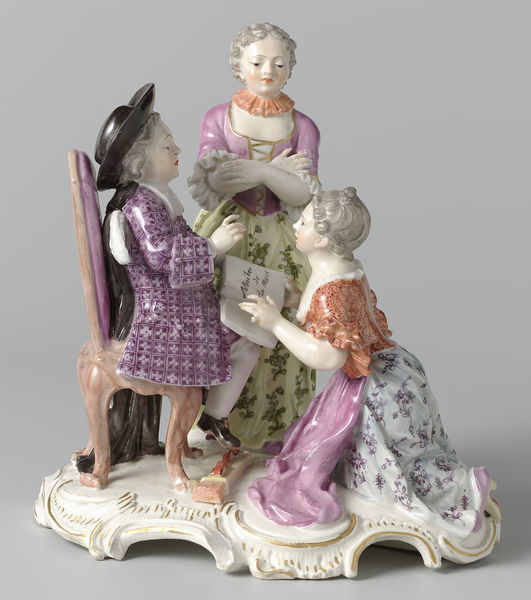
Titel: Liefdesles
Künstler: Porzellanmanufaktur Frankenthal
Standort: Amsterdam
Institution: Rijksmuseum
Schlagwörter: gruppe, mann, umhang, weiß, frauen, menschen, blumen, bunt, damen, hut, kleid, kleider, stuhl, rot, rock, anzug, jacke, augen, kragen, figur, rosa, ranken, lila, figuren, lesen, rüschen, bemalt, buch, porzellan, biedermeier, knieend, kniend, kitsch, porzelan, bitte, perrücke, nunt, grupe, porzellanfiguren, porzellanfigur